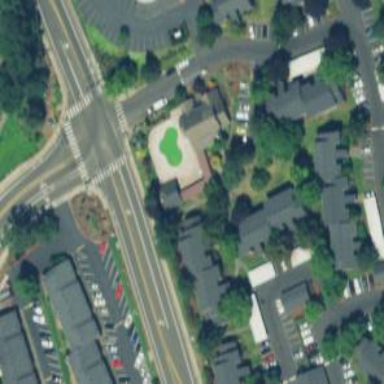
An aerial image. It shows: Tertiary road with sidewalk on the left.